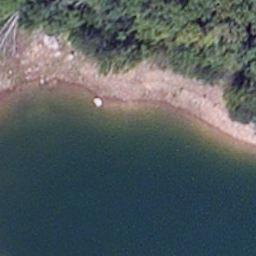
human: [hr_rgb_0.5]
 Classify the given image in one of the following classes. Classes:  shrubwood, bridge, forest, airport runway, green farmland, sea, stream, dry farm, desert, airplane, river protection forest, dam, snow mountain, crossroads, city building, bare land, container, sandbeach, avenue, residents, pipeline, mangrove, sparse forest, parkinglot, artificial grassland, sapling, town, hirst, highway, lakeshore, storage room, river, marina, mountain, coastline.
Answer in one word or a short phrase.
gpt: lakeshore